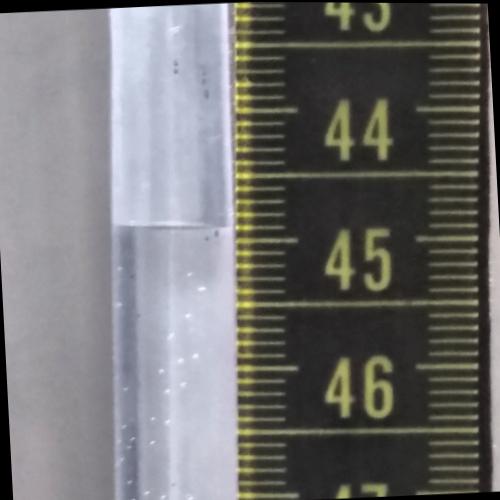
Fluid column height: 44.9 cm